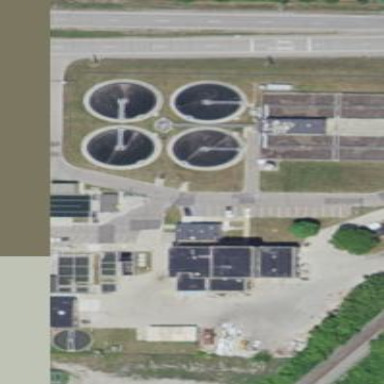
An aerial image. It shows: Wastewater plant surrounded by fence.